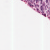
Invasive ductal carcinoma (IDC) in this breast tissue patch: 1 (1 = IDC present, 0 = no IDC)